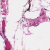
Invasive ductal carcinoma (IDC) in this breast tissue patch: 0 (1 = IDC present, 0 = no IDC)